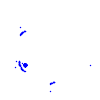
Particle: electron